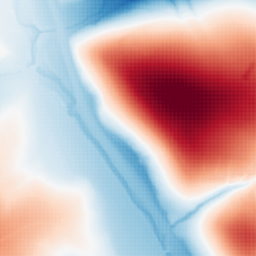
Category: trend_removal
Decomposition family: polynomial_high
Decomposition parameters: degree: 6
Upsampling method: sinc_blackman
Upsampling parameters: scale: 2
kernel_size: 4
Upsampling scale: 2